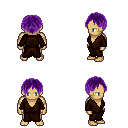
a pixel art fantasy rpg character, male body template, human, tanned skin, brown robe, gold greaves, purple parted hairstyle, four views (front, back, left, right), 2x2 character sprite sheet, small pixel art, hard edges, no anti-aliasing